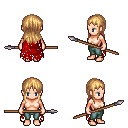
a pixel art fantasy rpg character, female body template, human, light skin, red tattered cape, teal pants, light blonde unkempt hairstyle, spear, four views (front, back, left, right), 2x2 character sprite sheet, small pixel art, hard edges, no anti-aliasing